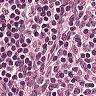
Metastatic tissue present: no